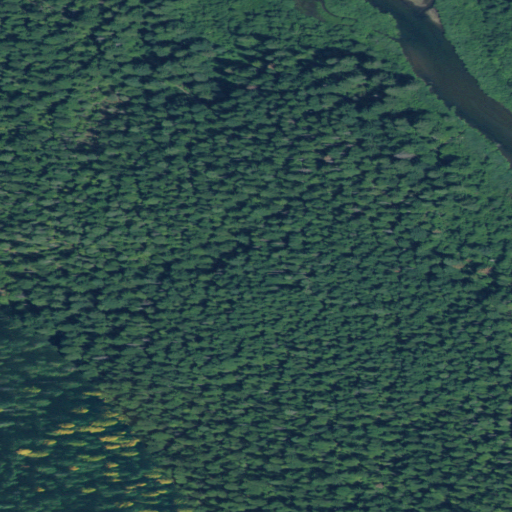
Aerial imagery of valley in Idaho named Togo Gulch containing evergreen forest, woody wetlands, and open water